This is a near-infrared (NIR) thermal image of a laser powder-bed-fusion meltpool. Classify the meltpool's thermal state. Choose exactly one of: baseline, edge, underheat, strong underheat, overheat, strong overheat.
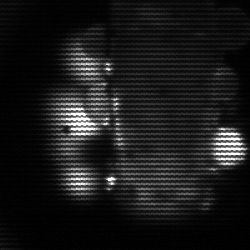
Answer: strong underheat